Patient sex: F
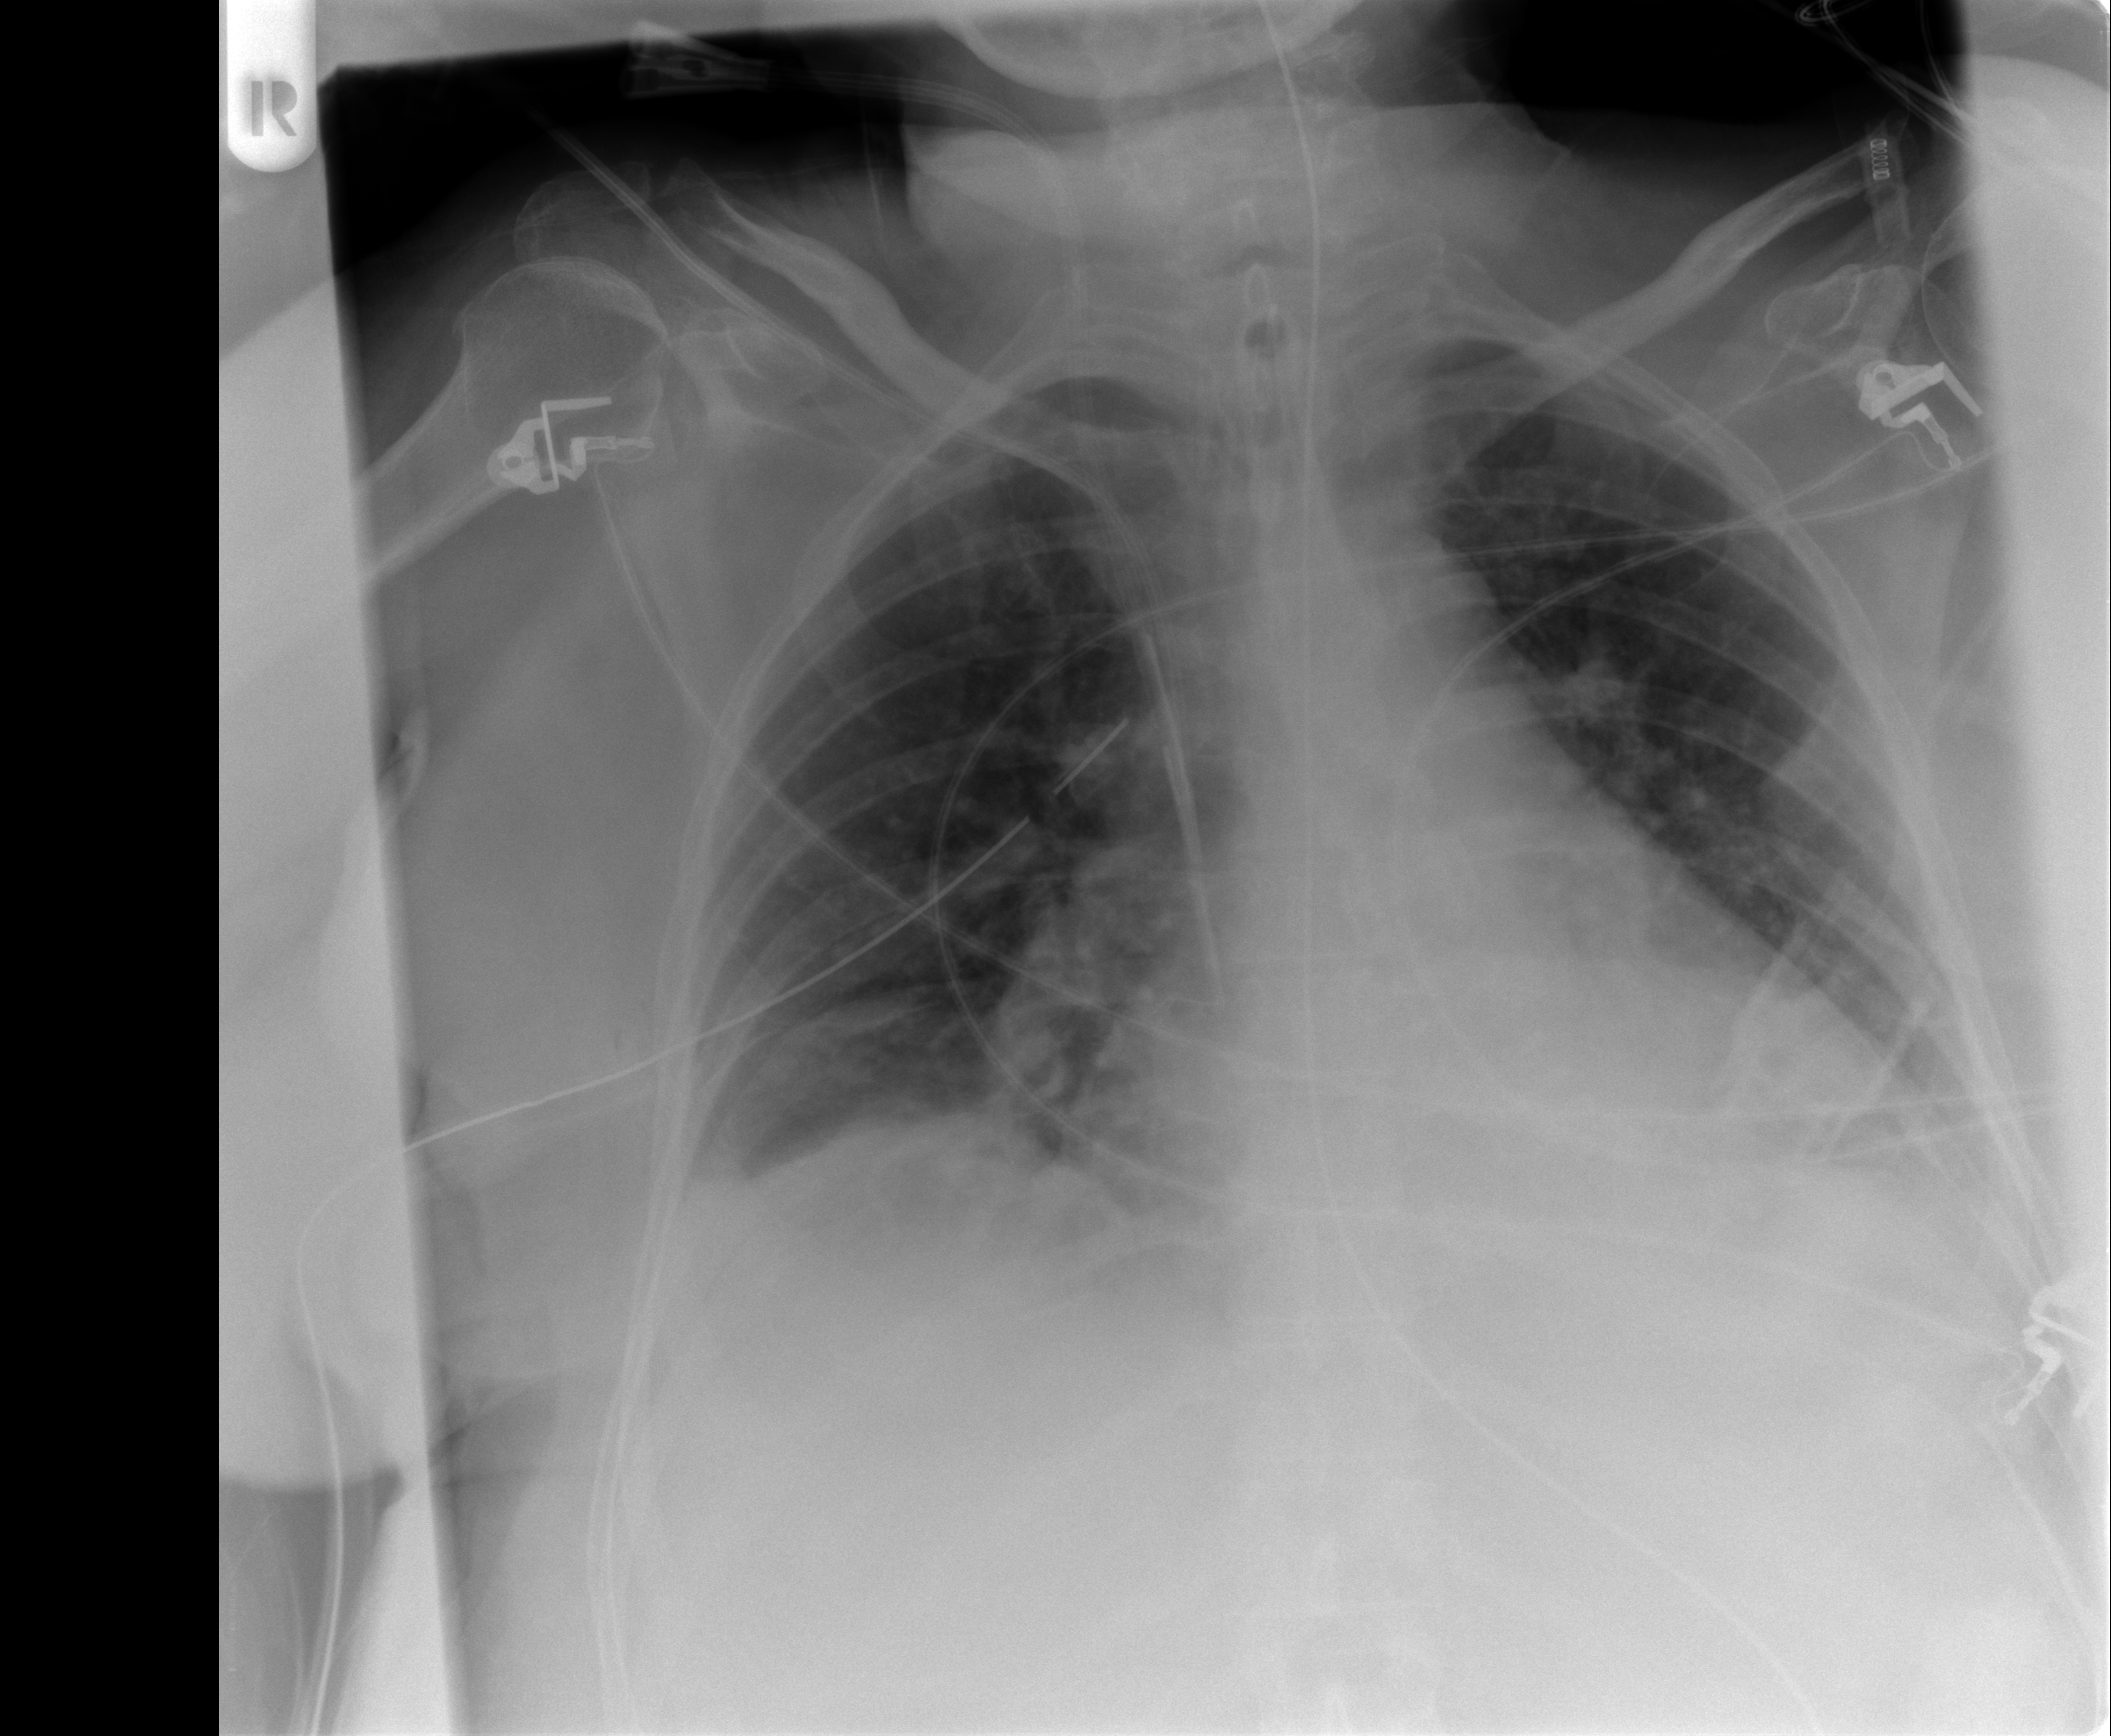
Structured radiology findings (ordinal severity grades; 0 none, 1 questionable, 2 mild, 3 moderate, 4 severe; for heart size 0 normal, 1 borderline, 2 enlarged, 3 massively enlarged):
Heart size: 2
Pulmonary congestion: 1
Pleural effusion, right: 2
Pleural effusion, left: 2
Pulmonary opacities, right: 1
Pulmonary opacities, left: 0
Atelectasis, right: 2
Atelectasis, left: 1